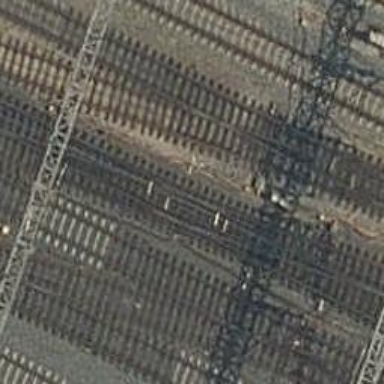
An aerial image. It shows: Railway track with contact lines for electrification.